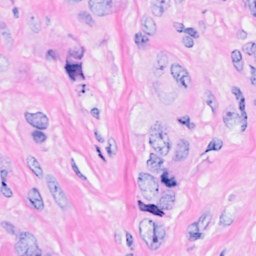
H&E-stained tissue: Breast